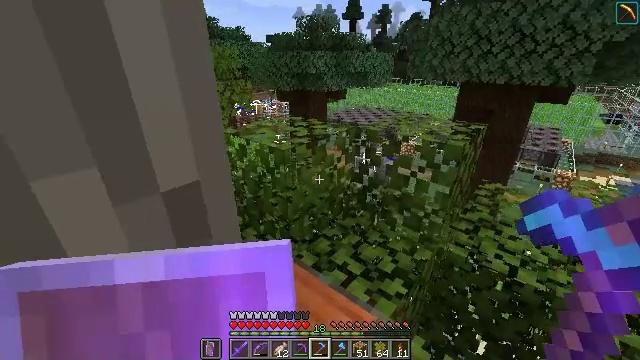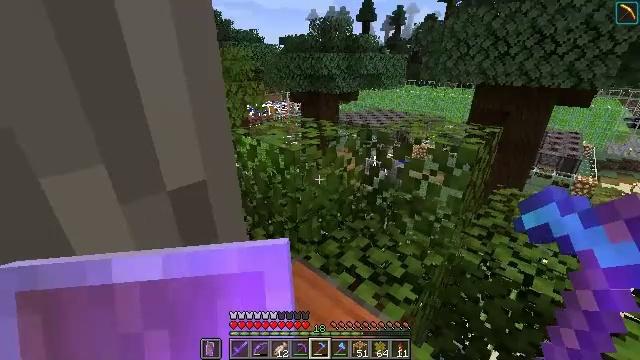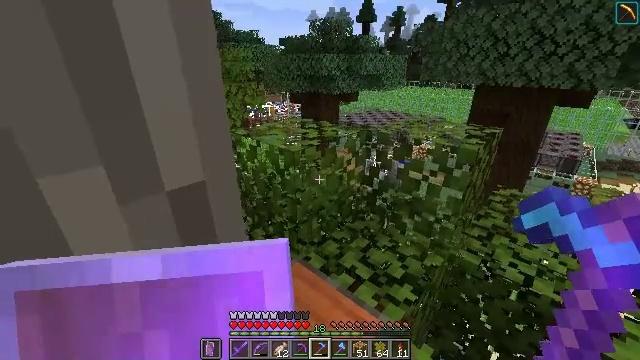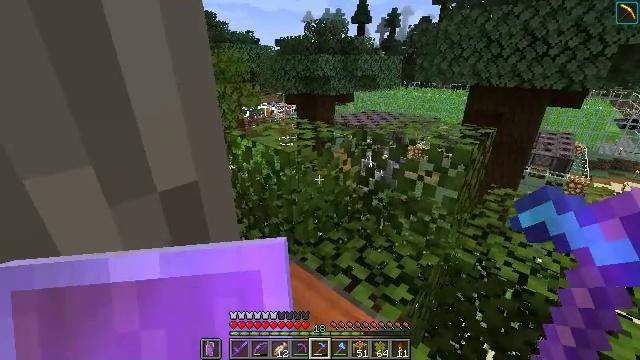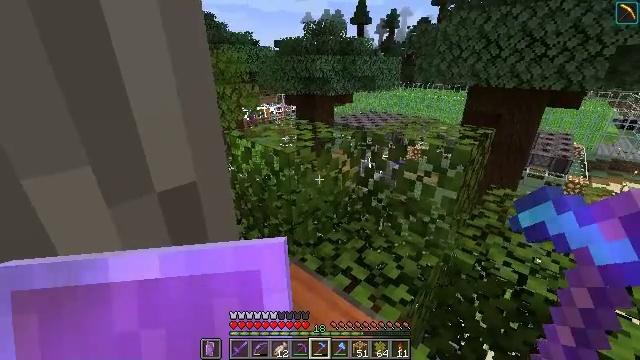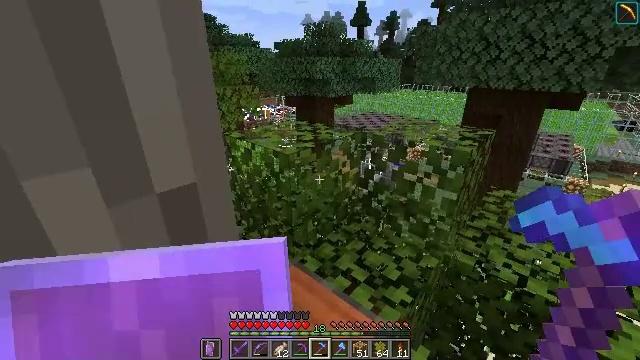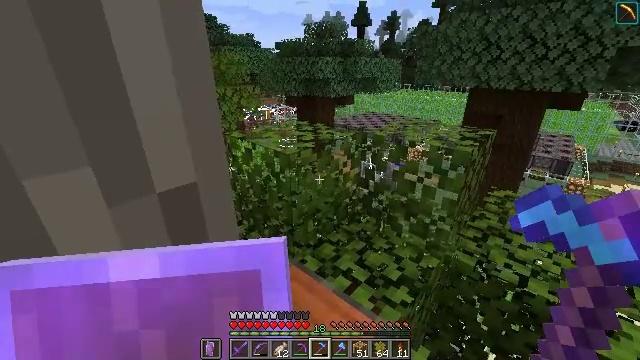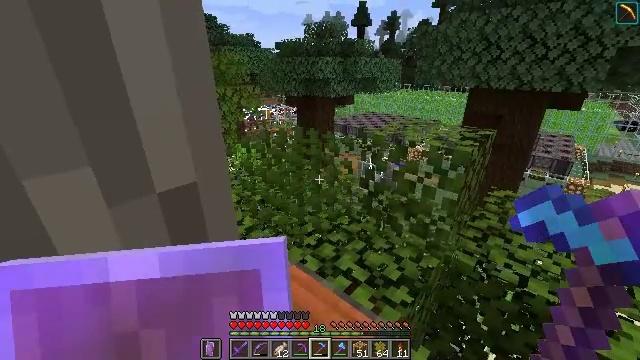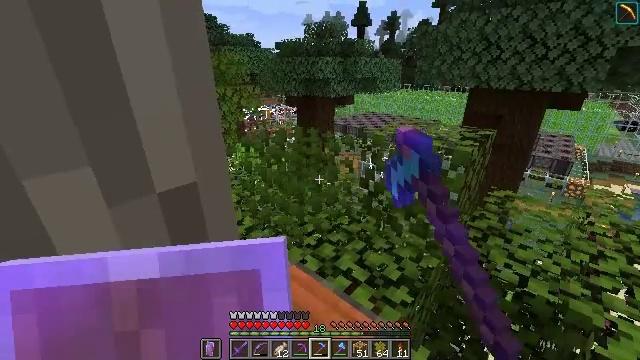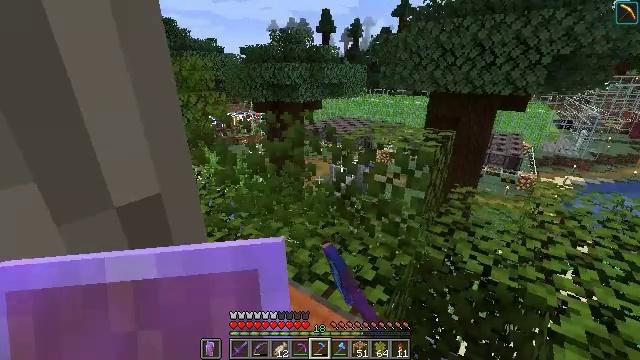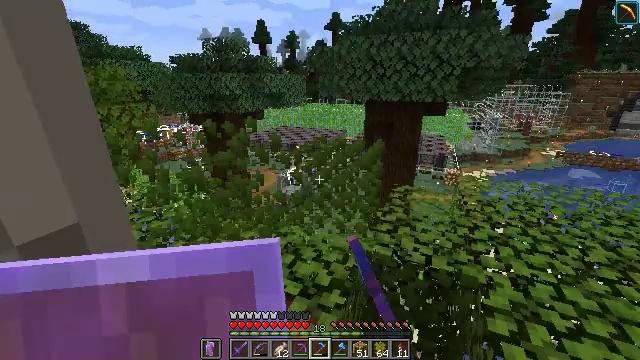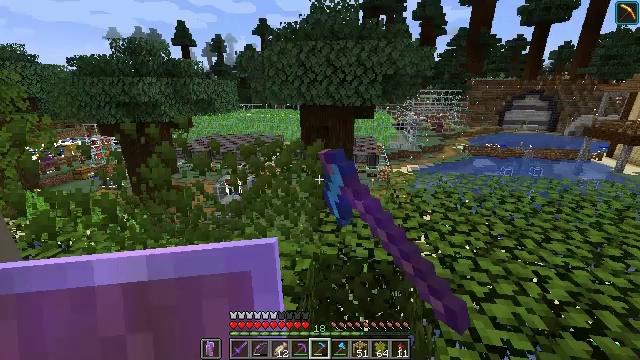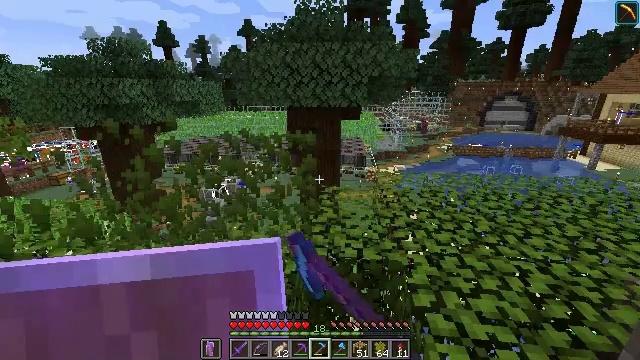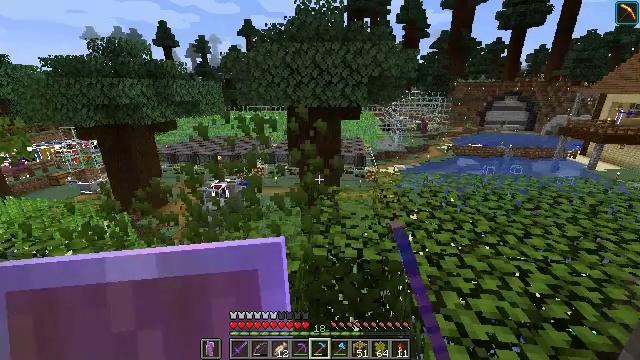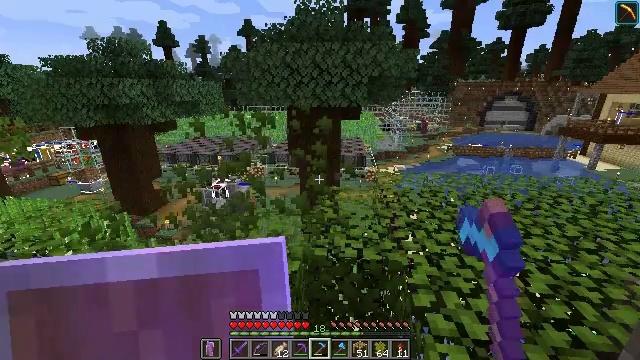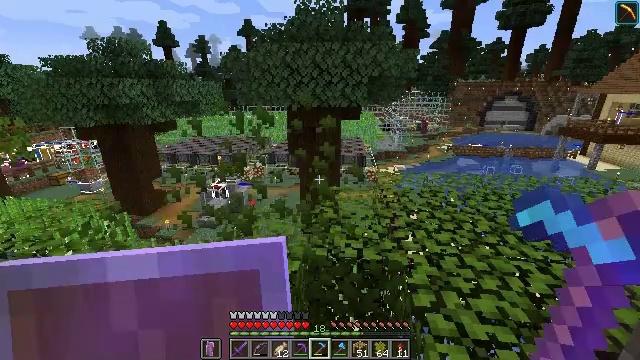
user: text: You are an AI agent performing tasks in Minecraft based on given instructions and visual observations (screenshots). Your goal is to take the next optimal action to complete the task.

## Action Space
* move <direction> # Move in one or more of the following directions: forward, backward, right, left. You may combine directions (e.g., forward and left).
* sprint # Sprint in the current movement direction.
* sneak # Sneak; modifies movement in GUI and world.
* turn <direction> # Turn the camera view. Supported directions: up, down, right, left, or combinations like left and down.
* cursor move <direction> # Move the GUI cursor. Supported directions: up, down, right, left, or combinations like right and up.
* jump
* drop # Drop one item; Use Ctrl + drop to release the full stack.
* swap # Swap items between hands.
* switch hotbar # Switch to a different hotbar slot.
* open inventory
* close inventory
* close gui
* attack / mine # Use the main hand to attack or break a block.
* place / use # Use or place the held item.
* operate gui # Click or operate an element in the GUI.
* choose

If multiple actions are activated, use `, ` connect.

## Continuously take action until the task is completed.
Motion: motion action
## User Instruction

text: Remove acacia leaves from the branches.
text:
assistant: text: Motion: turn left
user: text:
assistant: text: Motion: no_op
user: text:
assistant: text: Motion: no_op
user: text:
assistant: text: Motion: no_op
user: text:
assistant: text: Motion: no_op
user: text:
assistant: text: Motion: no_op
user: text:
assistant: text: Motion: attack / mine
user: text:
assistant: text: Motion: attack / mine
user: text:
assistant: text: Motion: turn right and up, attack / mine
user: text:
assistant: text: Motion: turn right and up, attack / mine
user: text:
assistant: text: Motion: turn right and up, attack / mine
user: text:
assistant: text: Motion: turn right, attack / mine
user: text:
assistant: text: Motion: attack / mine
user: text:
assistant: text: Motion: attack / mine
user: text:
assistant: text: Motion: attack / mine
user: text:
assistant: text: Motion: move forward
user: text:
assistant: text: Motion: move forward, turn right and down
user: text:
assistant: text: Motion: move forward, turn right and down
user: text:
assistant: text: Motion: move forward, turn right and down
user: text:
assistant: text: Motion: move forward, turn down
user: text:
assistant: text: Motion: turn down
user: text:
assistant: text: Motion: turn left and down
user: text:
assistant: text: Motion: turn down
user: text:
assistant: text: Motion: no_op
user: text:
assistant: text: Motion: no_op
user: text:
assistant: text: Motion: no_op
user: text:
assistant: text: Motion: no_op
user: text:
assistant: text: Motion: no_op
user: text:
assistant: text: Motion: no_op
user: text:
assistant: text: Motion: no_op